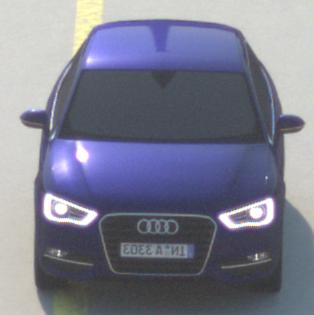
Make: Audi
Model: A3 1.2 TFSI
Detailed model: A3 (8V)
Model produced from: 2013/02
Model produced until: 2014/05
Doors: 3
Color: blue
Road condition: dry road
Daytime: morning or afternoon
Contrast: high contrast